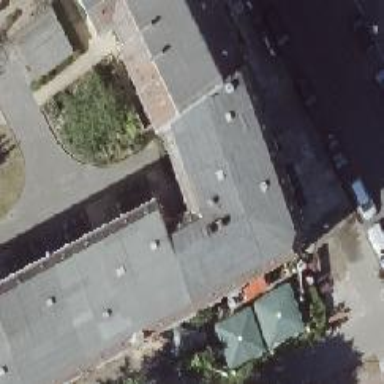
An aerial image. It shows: Unique apartment building with double saltbox roof shape.